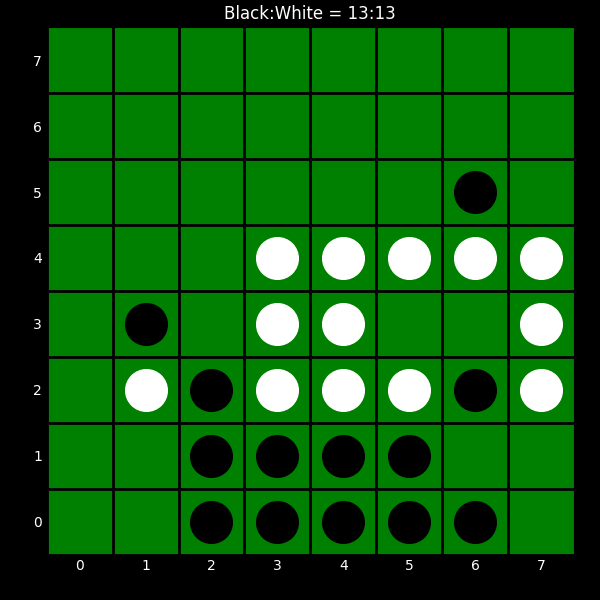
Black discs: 13
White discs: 13